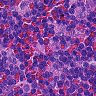
Metastatic tissue present: no